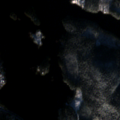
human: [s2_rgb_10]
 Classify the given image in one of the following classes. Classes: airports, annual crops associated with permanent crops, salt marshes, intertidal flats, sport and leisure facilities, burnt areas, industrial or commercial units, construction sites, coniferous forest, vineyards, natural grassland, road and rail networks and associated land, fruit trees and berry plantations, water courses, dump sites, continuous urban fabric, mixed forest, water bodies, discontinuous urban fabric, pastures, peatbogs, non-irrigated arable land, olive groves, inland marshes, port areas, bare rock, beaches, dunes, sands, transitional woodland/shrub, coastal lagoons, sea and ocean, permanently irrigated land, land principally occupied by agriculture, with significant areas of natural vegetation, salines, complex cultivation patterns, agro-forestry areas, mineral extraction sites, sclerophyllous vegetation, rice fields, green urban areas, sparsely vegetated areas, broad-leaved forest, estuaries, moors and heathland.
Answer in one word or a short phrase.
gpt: land principally occupied by agriculture, with significant areas of natural vegetation, coniferous forest, water bodies